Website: crate-barrel
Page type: payment
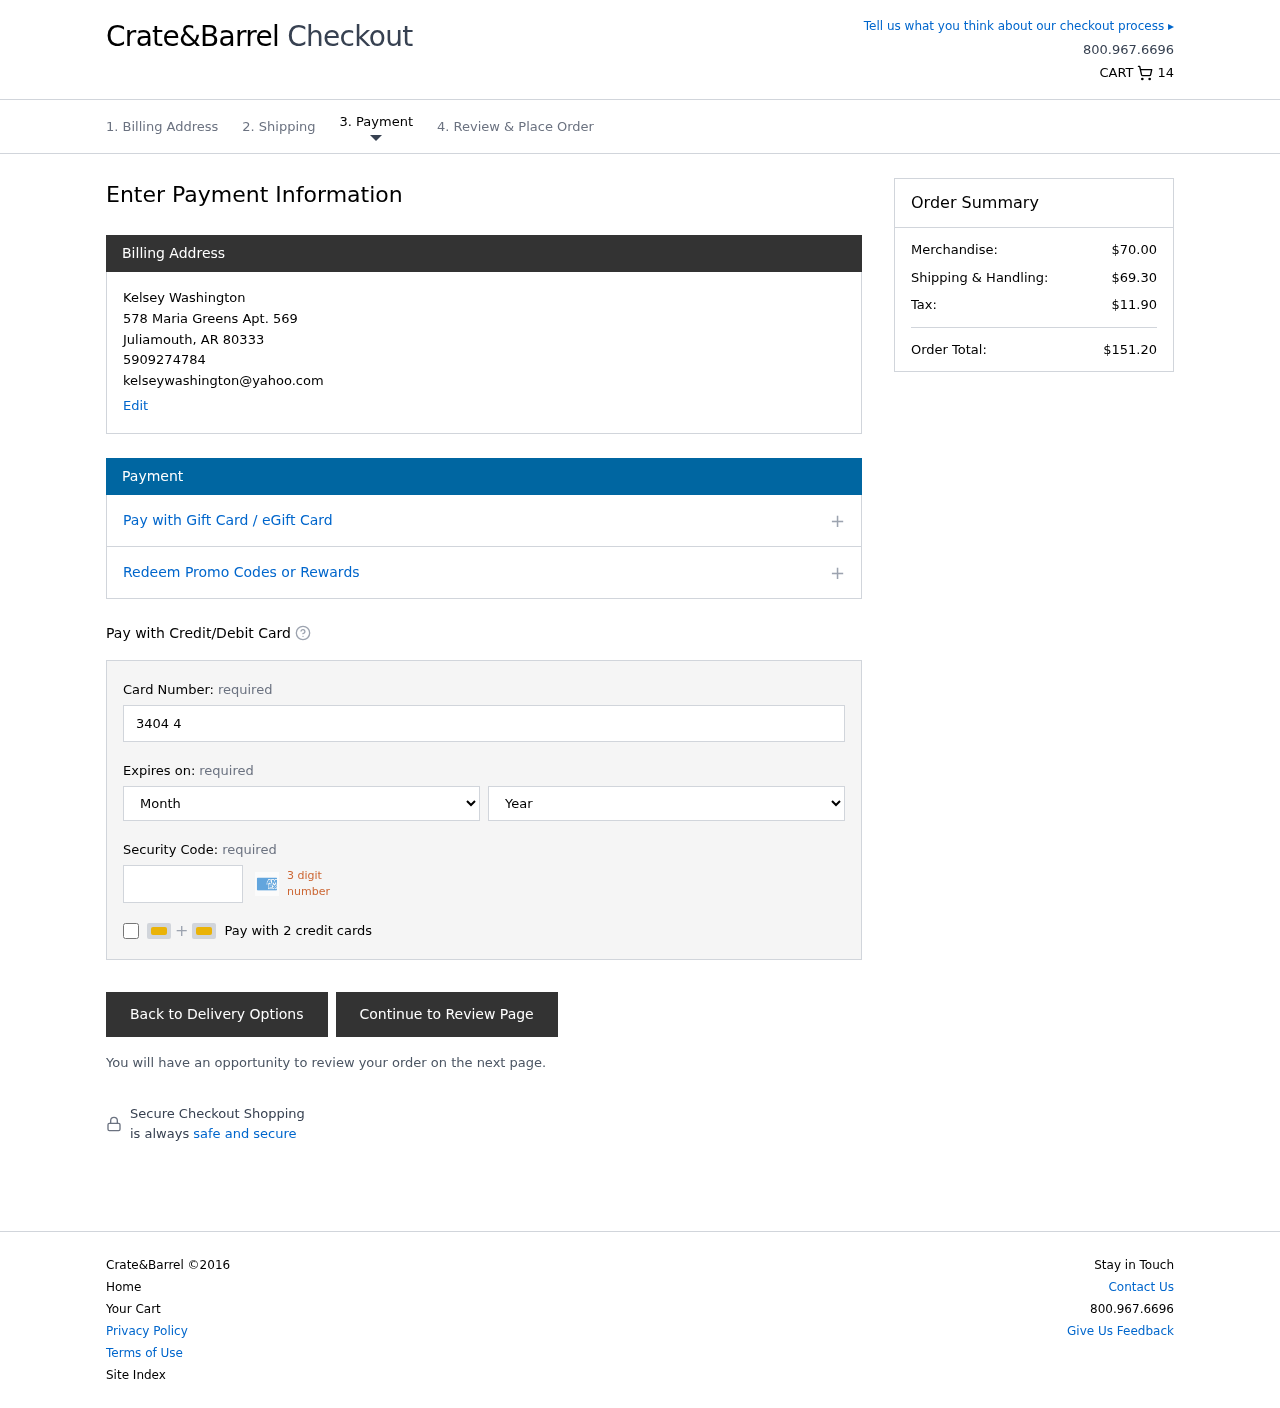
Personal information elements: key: PII_CARD_CVV
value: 2435
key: PII_CARD_EXPIRY_MONTH
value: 06
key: PII_CARD_EXPIRY_YEAR
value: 26
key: PII_CARD_NUMBER
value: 3404 4573 7499 109
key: PII_CITY
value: Juliamouth
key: PII_EMAIL
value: kelseywashington@yahoo.com
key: PII_FULLNAME
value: Kelsey Washington
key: PII_PHONE
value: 5909274784
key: PII_POSTCODE
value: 80333
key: PII_STATE_ABBR
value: AR
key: PII_STREET
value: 578 Maria Greens Apt. 569
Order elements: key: ORDER_NUM_ITEMS
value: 14
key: ORDER_SUBTOTAL
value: $70.00
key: ORDER_SHIPPING_COST
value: $69.30
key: ORDER_TAX
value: $11.90
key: ORDER_TOTAL
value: $151.20